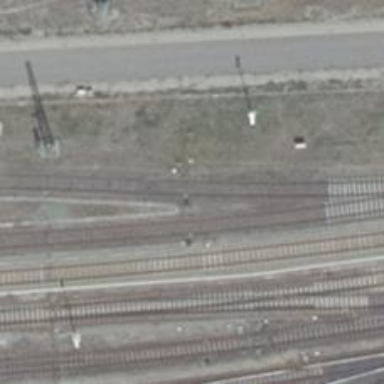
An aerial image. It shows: Railway signal.